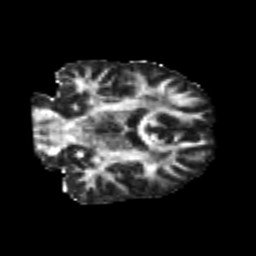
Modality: FA
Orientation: coronal
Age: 21
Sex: male
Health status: healthy
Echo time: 0.074 s